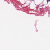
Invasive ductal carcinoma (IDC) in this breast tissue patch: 0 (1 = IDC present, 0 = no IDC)